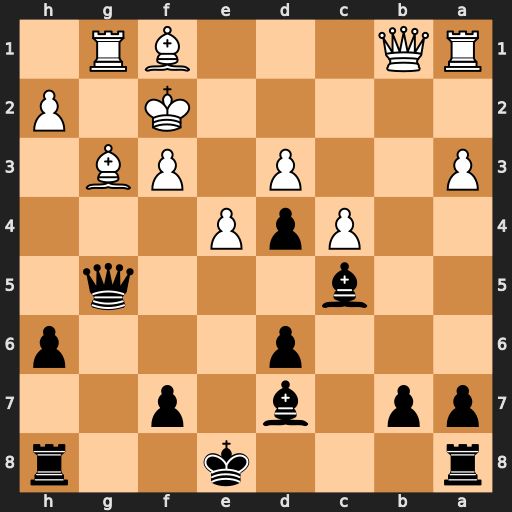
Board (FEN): r3k2r/pp1b1p2/3p3p/2b3q1/2PpP3/P2P1PB1/5K1P/RQ3BR1
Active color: b
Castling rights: kq
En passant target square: -
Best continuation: Qd2+ Be2 Qe3+